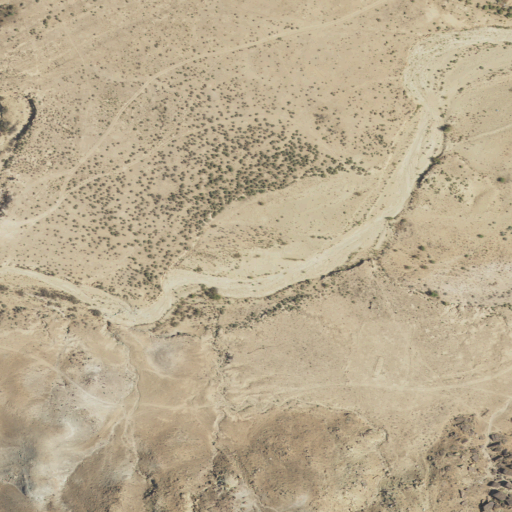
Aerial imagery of valley in Utah named Navajo Canyon containing shrub and grassland